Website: bh-photo
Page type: billing-address
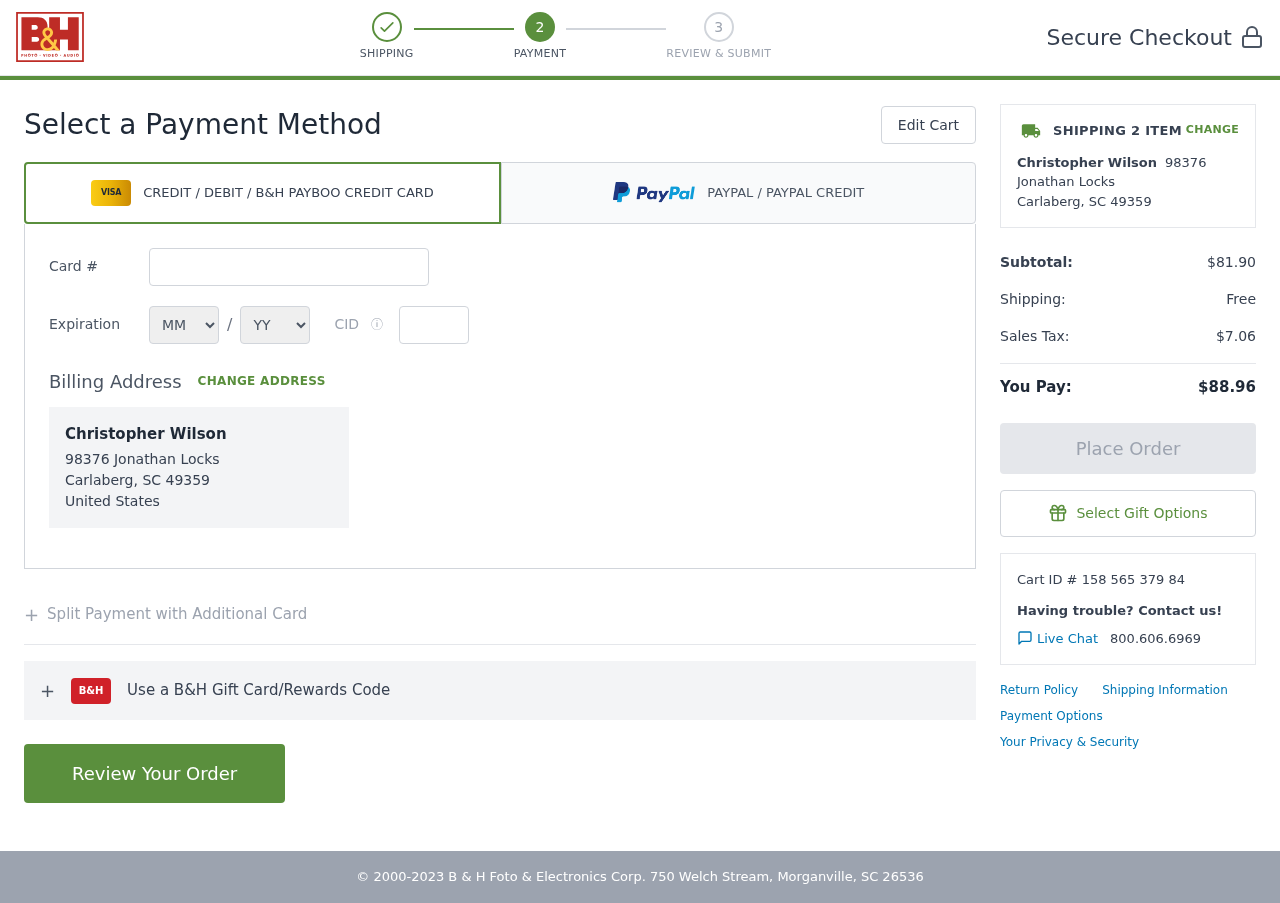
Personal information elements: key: PII_CARD_CVV
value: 072
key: PII_CARD_EXPIRY_MONTH
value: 10
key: PII_CARD_EXPIRY_YEAR
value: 27
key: PII_CARD_NUMBER
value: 6538 7944 5334 1857
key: PII_CITY_STATE_ZIP
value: Carlaberg, SC 49359
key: PII_COUNTRY
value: United States
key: PII_FULLNAME
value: Christopher Wilson
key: PII_STREET
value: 98376 Jonathan Locks
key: PII_FULLNAME2
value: Christopher Wilson
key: PII_STREET2
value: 98376 Jonathan Locks
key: PII_CITY_STATE_ZIP2
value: Carlaberg, SC 49359
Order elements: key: ORDER_NUM_ITEMS
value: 2
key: ORDER_SUBTOTAL
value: $81.90
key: ORDER_SHIPPING_COST
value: Free
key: ORDER_TAX
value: $7.06
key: ORDER_TOTAL
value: $88.96
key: ORDER_ID
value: Cart ID # 158 565 379 84